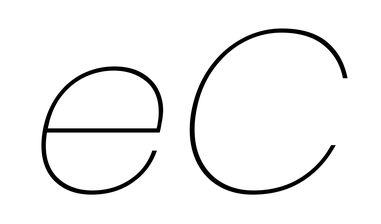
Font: Poppins-ThinItalic